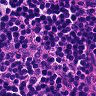
Metastatic tissue present: no